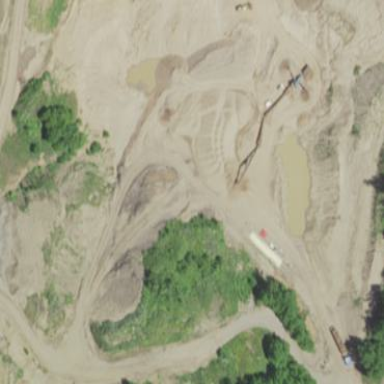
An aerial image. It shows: Quarry area.